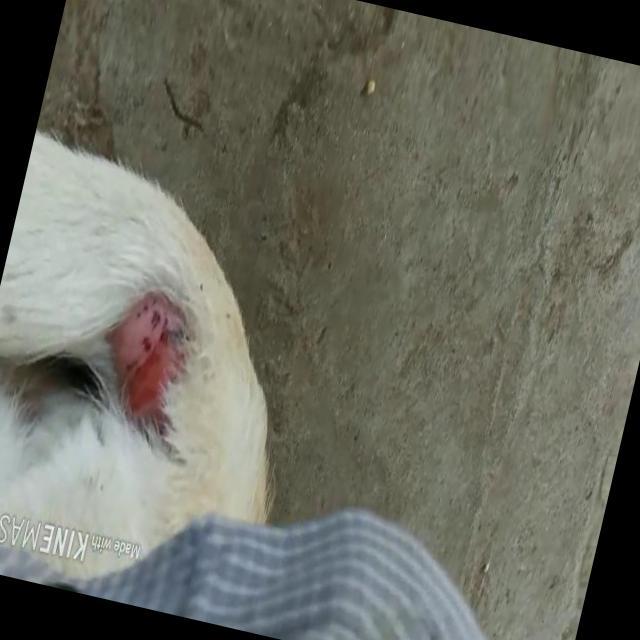
Canine dermatitis — inflammation of the skin presenting with erythema, pruritus, papules, and excoriation. May be allergic, contact, or atopic in origin.